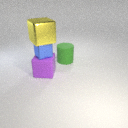
large yellow metal cube above small blue metal cube